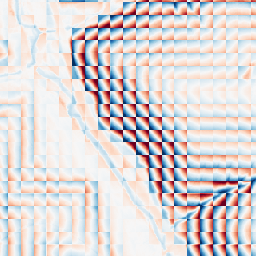
Category: wavelet
Decomposition family: wavelet_biorthogonal
Decomposition parameters: wavelet: bior1.3
level: 4
Upsampling method: nearest
Upsampling parameters: scale: 8
Upsampling scale: 8